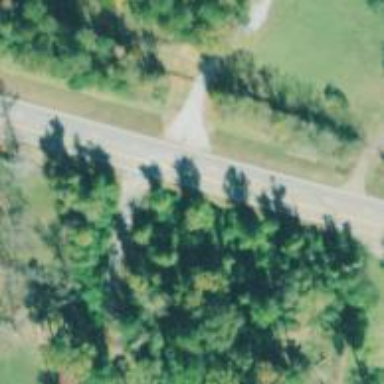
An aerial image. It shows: Secondary road with asphalt surface.